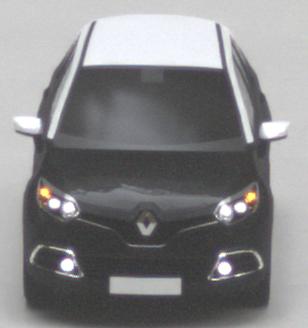
Make: Renault
Model: Captur ENERGY TCe 90
Detailed model: Captur (I)
Model produced from: 2013/06
Model produced until: 2015/05
Doors: 5
Color: black
Road condition: dry road
Daytime: midday
Contrast: medium contrast